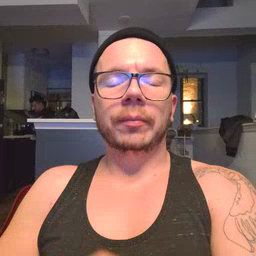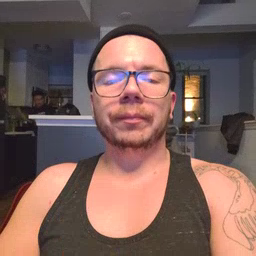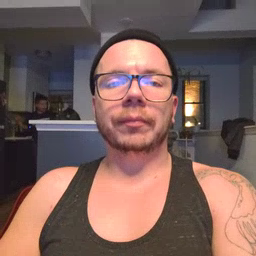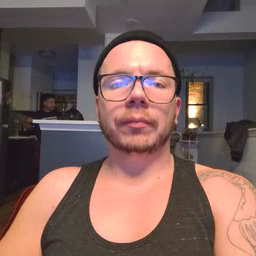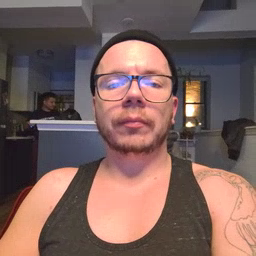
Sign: touch